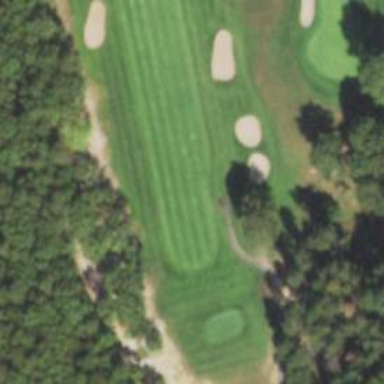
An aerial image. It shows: Pathway for golfing.